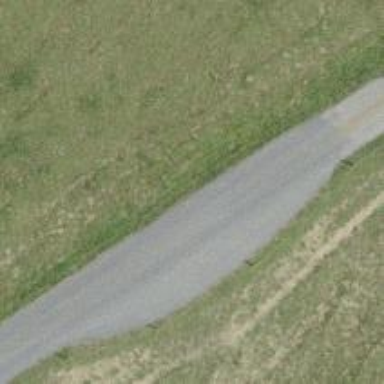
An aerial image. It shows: Passing place on the road.